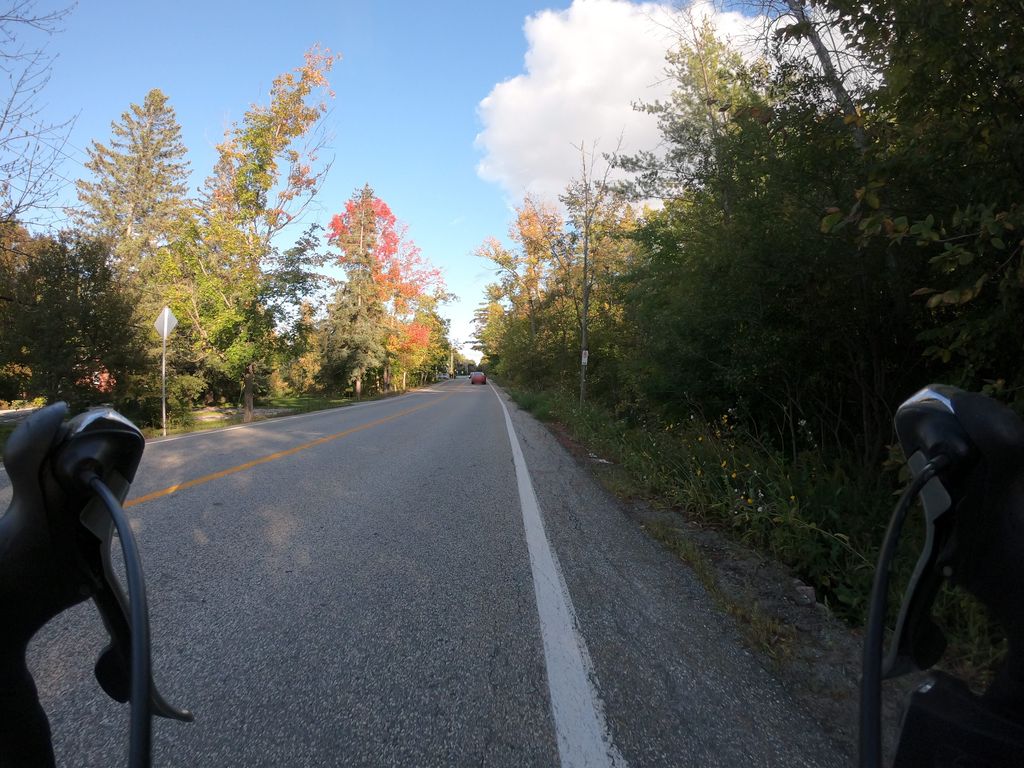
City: ottawa-gatineau